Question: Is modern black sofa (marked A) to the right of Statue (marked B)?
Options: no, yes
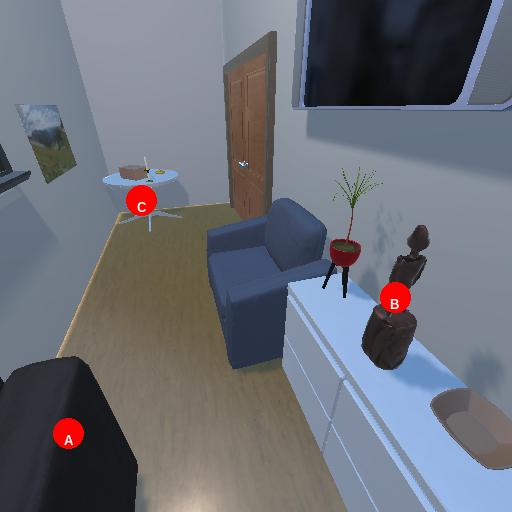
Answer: no